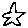
Label: star